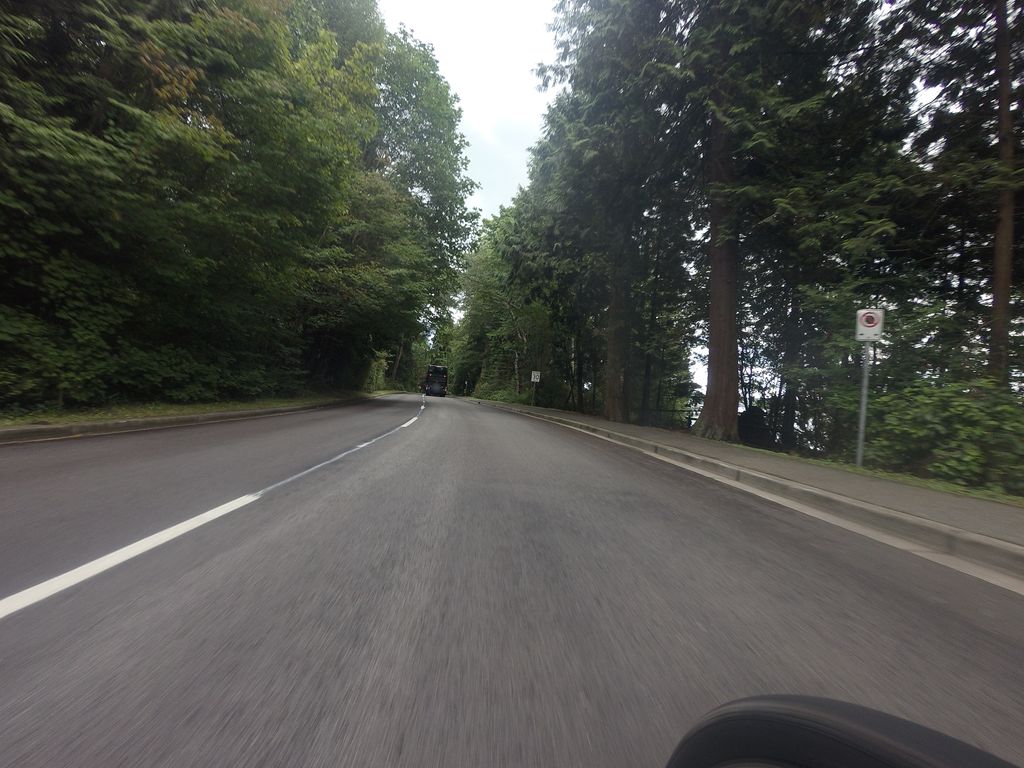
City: vancouver